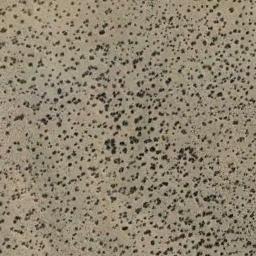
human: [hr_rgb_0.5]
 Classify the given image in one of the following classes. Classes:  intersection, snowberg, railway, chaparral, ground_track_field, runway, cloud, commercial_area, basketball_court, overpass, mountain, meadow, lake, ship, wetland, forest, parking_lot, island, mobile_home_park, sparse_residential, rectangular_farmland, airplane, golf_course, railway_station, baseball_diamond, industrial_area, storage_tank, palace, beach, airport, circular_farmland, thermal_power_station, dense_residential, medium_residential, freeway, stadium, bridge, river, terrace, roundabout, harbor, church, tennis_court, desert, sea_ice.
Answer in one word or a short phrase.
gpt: chaparral